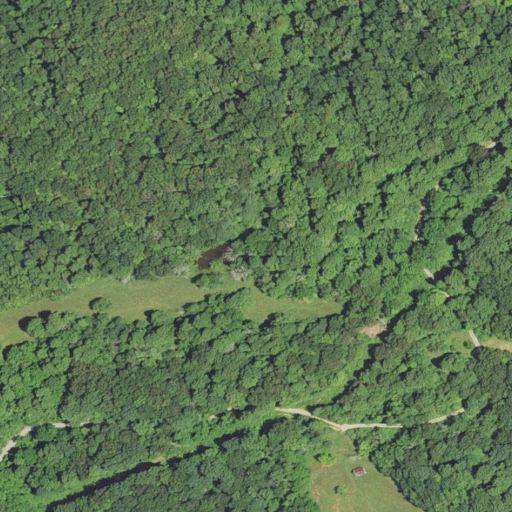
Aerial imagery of mountain in West Virginia named Bluestone Mountain containing deciduous forest, open development, evergreen forest, and pasture